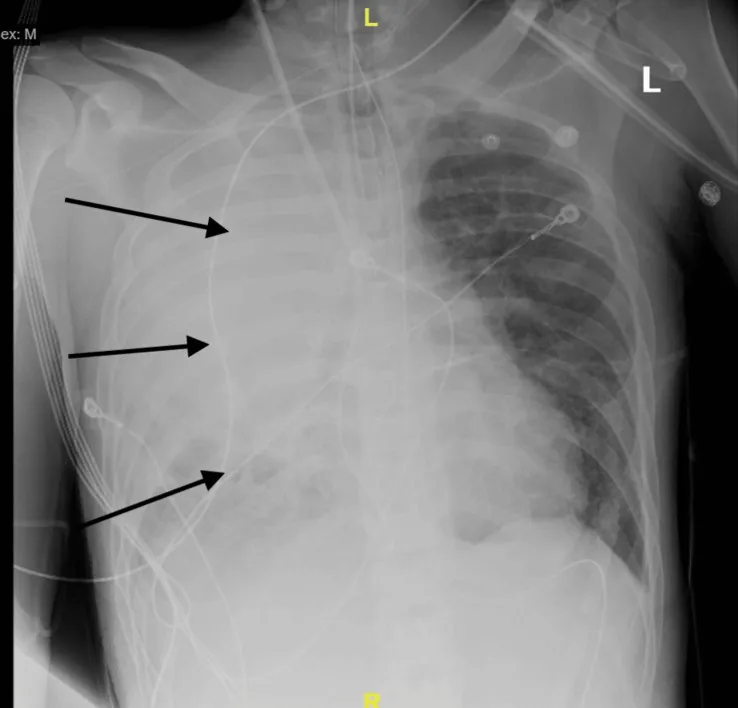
Chest radiography showing worsening right-sided infiltrates.
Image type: radiology (x_ray)